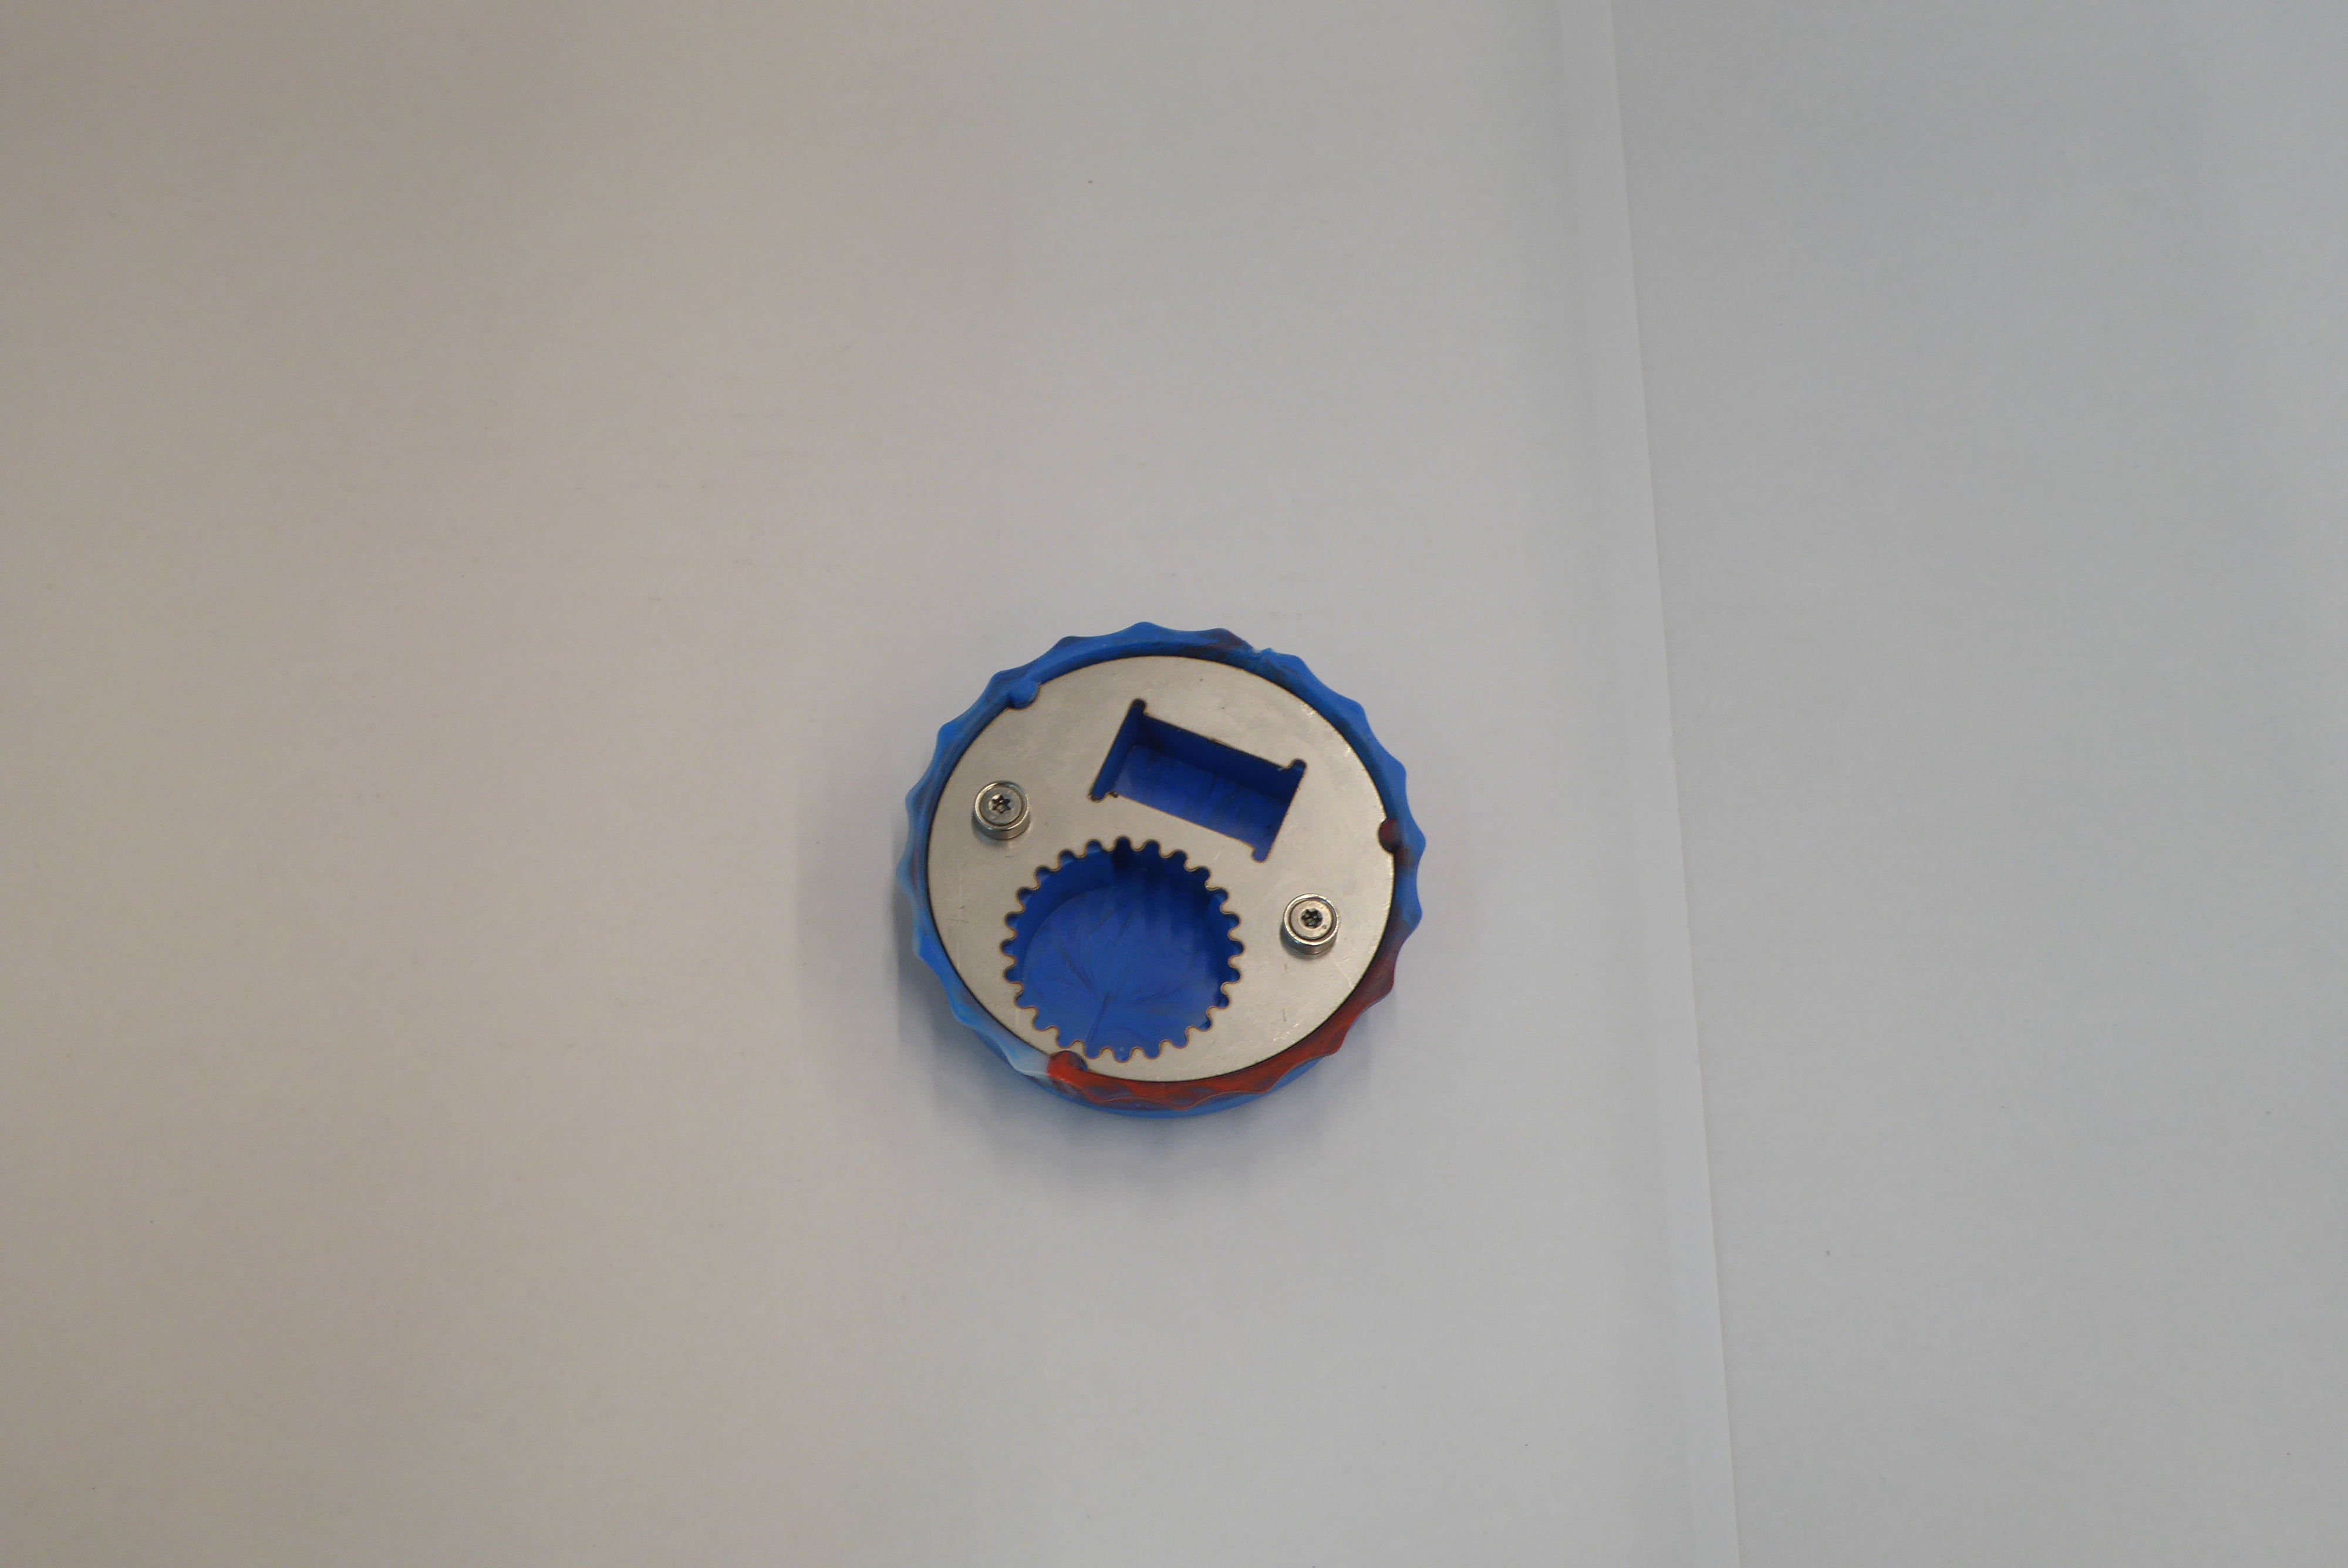
Label: Bottle Opener